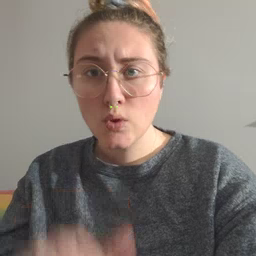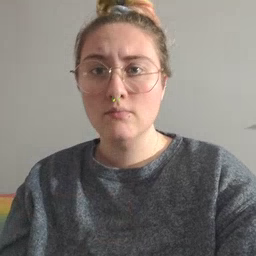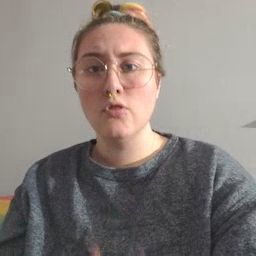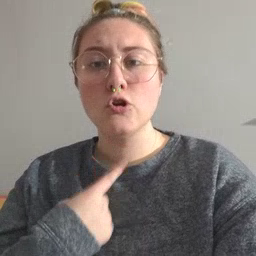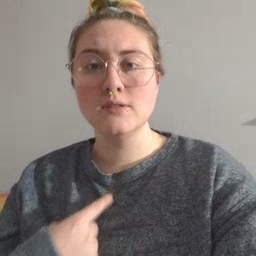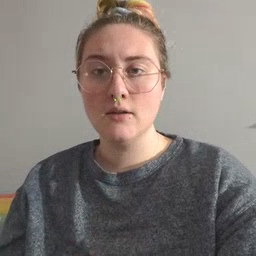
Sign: thirsty